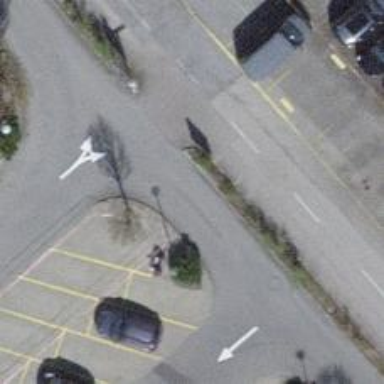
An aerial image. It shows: Road serving as parking aisle.